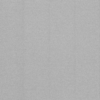
Label: dusty